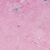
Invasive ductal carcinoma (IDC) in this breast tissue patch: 0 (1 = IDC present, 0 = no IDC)